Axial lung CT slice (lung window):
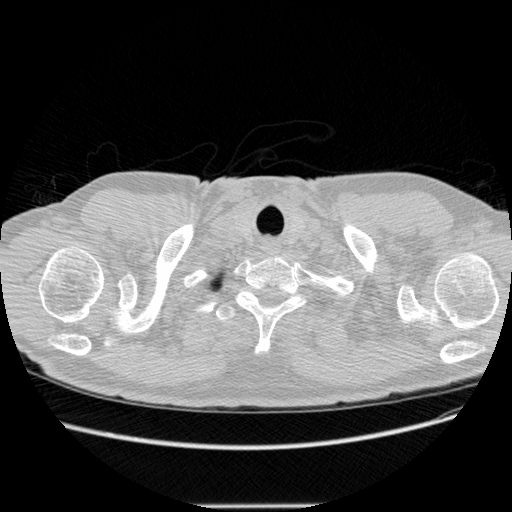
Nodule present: no